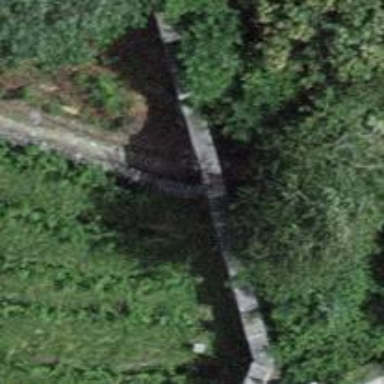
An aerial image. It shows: Entrance with barrier.